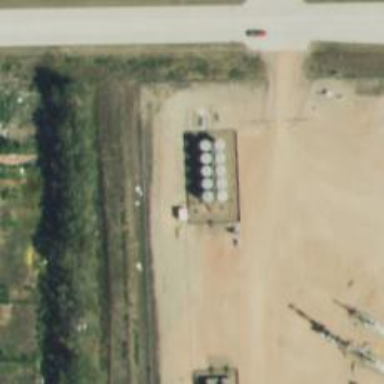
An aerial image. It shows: Storage tank with man-made structure.